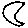
Label: moon